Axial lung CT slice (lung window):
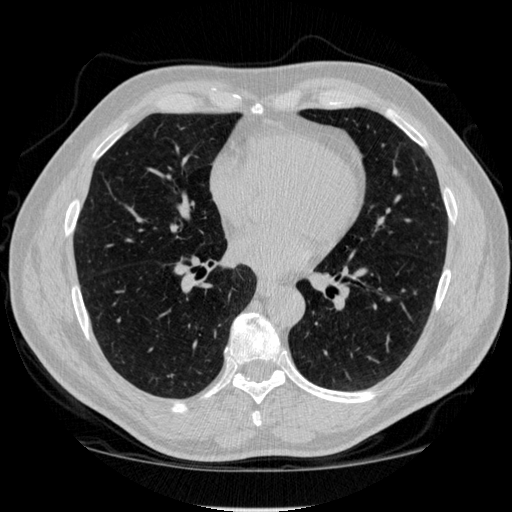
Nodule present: no